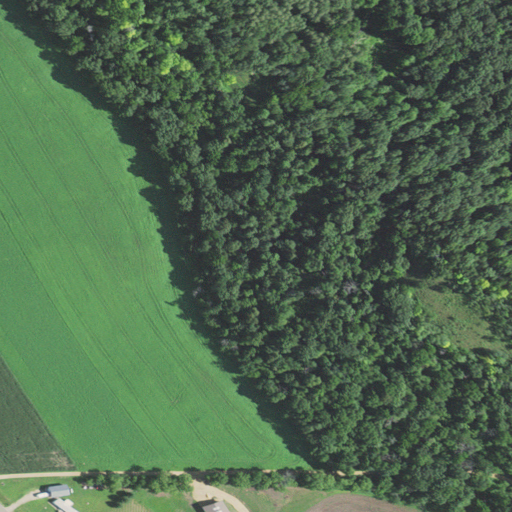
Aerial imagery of cliff(s) in Wisconsin named Rattlesnake Bluff containing deciduous forest, cultivated crops, and open development